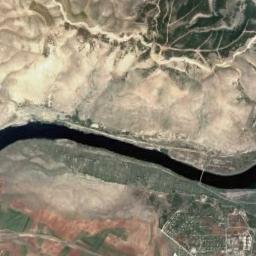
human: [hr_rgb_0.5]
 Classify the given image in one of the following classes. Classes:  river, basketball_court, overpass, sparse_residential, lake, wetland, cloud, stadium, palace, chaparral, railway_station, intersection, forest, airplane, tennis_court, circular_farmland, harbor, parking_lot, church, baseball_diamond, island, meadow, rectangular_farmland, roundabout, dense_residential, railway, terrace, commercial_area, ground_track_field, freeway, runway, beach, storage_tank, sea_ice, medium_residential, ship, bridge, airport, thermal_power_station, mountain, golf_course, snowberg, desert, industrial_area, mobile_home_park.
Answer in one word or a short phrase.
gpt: river